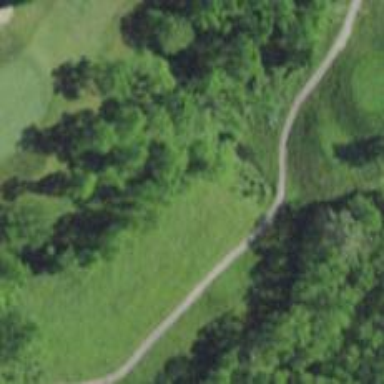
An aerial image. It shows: Path designated for golf carts.